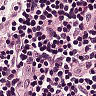
Metastatic tissue present: no